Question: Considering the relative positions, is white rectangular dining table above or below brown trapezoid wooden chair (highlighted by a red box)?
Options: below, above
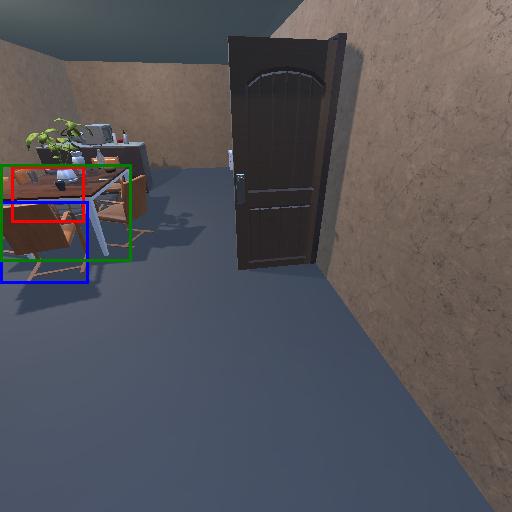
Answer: below